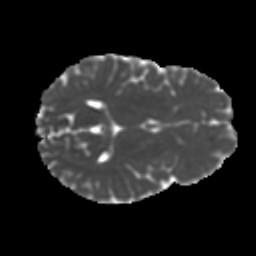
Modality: MD
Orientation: axial
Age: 14
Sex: female
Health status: ill
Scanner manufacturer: ge
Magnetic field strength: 3 T
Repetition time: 6.752 s
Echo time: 0.079 s